Question: I was coding using mySQL 5.x and now i switched to 8.x version and i am confused.
What is wrong with this short code ?
[screenshot of my code ]

Error message
> "You have an error in your SQL syntax; check the manual that corresponds to your MySQL server version for the right syntax to use near 'rank VARCHAR(50) NOT NULL, discipline VARCHAR(1), yr_start INT(11), ' at line 3"
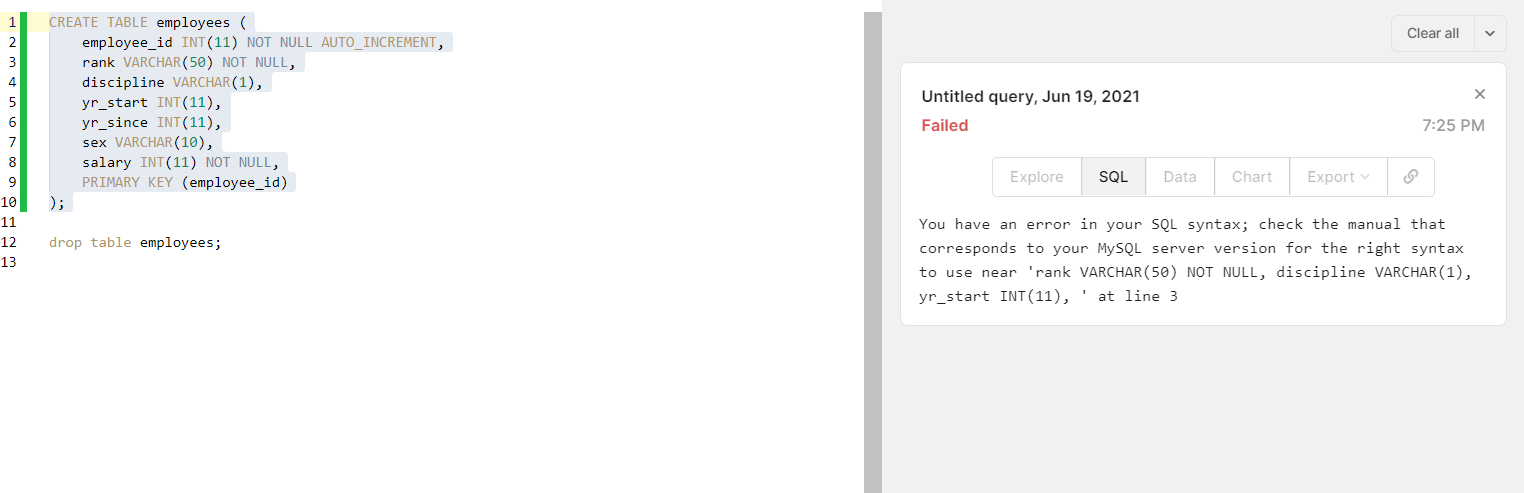
Answer: <URL>' window function
Use a variant, such as 'ranking' instead.
These functions were introduced in MySQL 8.